Система, изображенная на рисунке, предоставлена самой себе.  При этом оказалось, что невесомый брус длины $L=1~м$ движется вверх с ускорением $g / 2$, оставаясь все время в горизонтальном положении.
Определите расстояние $x$, на котором подвешено тело массы $m_{3}$, если известно, что $m_{1}=2~кг$, $m_{2}=3~кг$. Трением можно пренебречь.
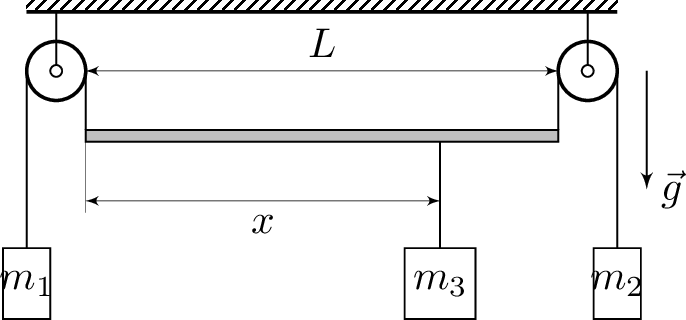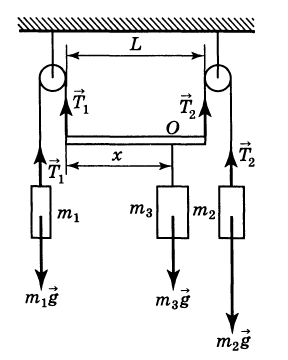
Решение: Так как брус движется, все время оставаясь в горизонтальном положении, то ускорение тел, массы которых равны $m_{1}$ и $m_{2}$ соответственно, равно $\frac{g}{2}$ и направлено вниз (см. рисунок).  Запишем следующую систему уравнений:$$\left\{\begin{array}{l}\frac{m_{1} g}{2}=m_{1} g-T_{1}, \\\frac{m_{2} g}{2}=m_{2} g-T_{2}\end{array}\right.$$и уравнение для моментов сил относительно точки $O$ :$$T_{1} x=T_{2}(L-x).$$Отсюда $x=L \frac{m_{2}}{m_{1}+m_{2}}=0.6~м$.
Ответ: $$ x=L \frac{m_{2}}{m_{1}+m_{2}}=0.6~м. $$
Темы:
T, Механика, Динамика, Всероссийские, Блоки, Момент сил